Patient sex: F
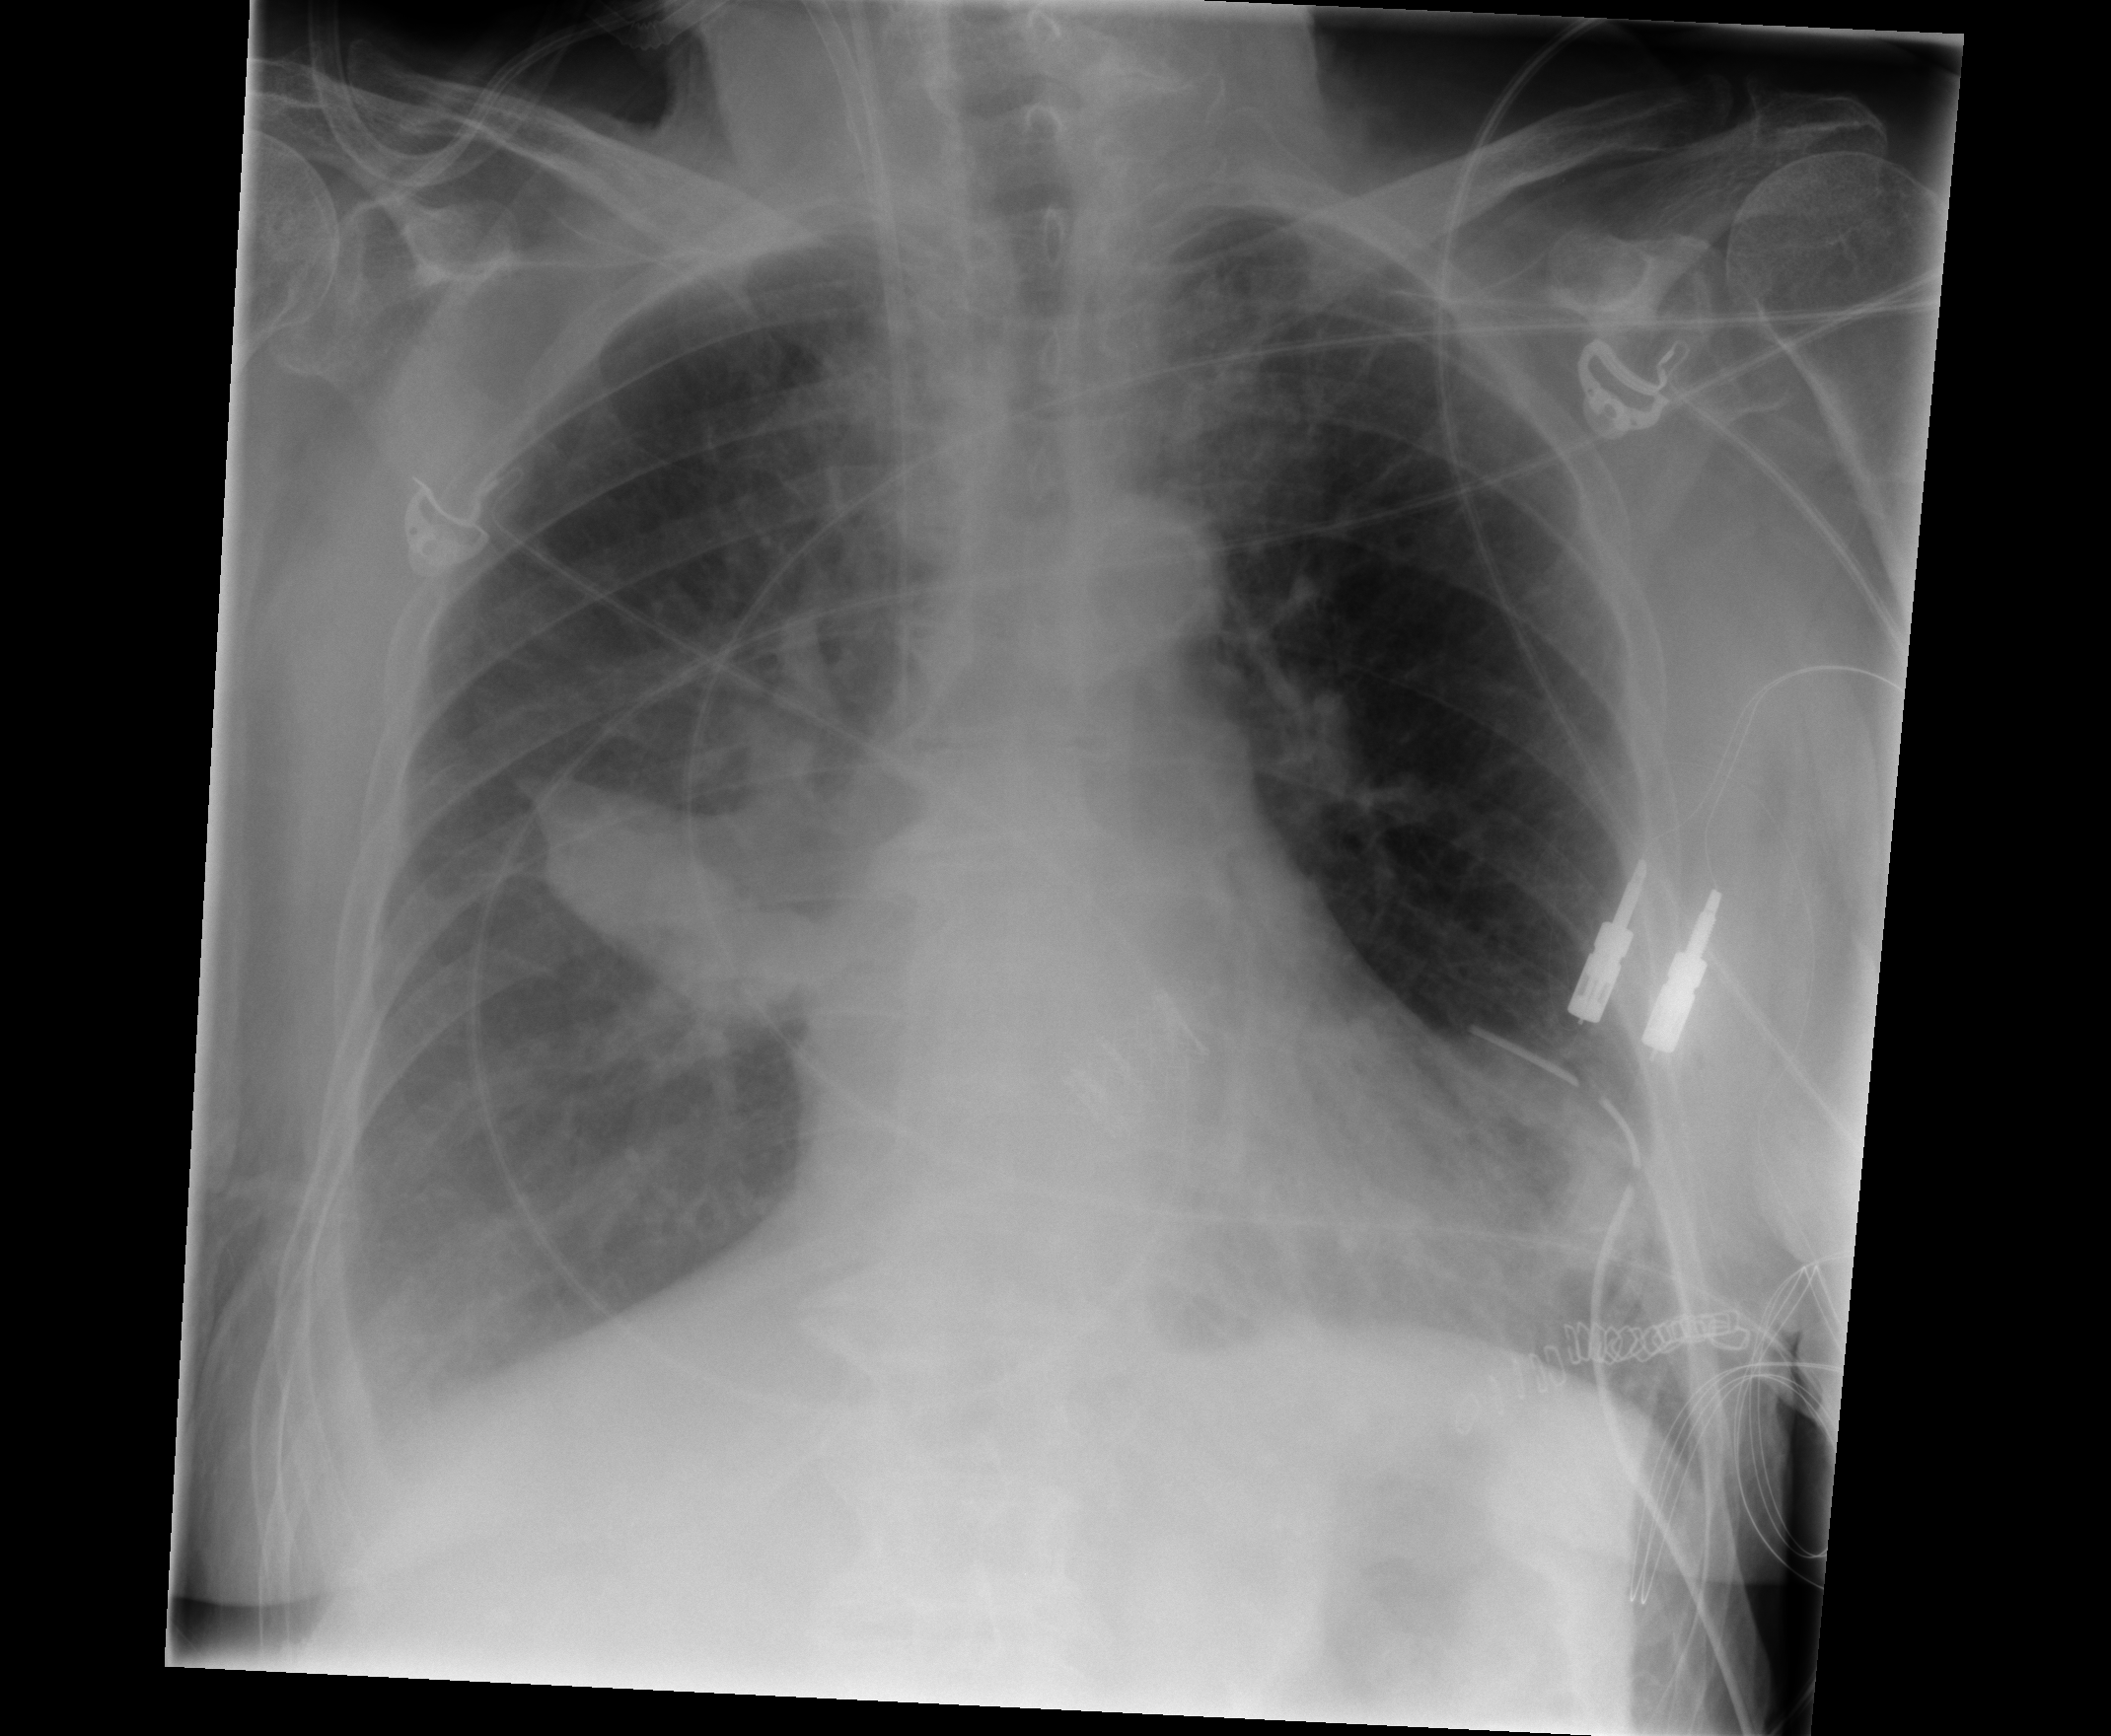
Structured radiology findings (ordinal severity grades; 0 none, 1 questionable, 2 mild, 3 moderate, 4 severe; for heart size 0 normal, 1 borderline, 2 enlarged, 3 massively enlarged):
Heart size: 2
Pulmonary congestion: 1
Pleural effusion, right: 2
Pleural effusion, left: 0
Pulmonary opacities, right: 0
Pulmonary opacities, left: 0
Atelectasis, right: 2
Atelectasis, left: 2